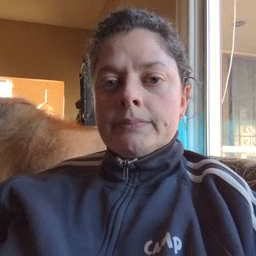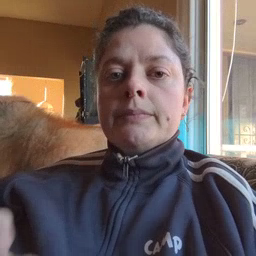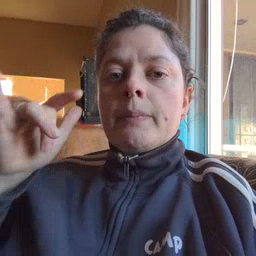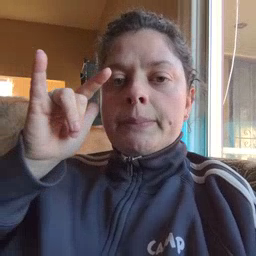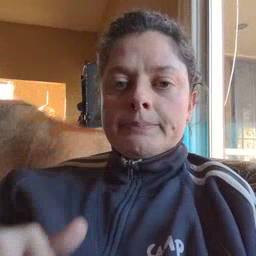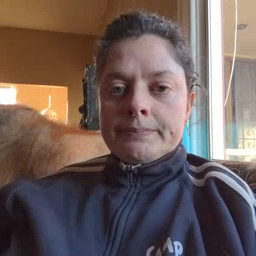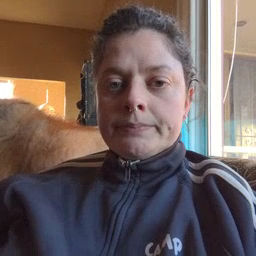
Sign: airplane